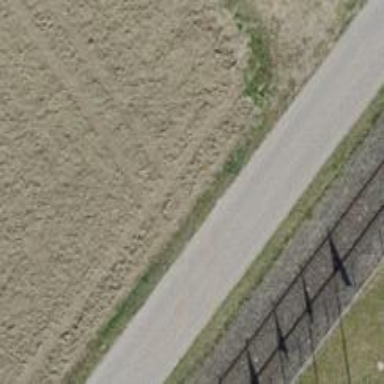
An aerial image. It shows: Grade1 cycleway.